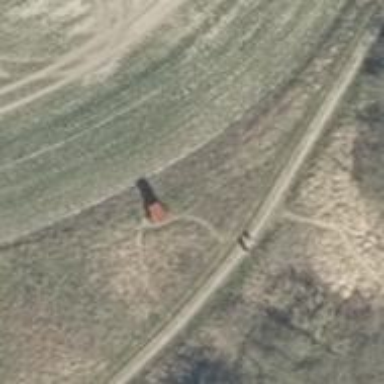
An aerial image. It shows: Hunting stand.